Group 1:
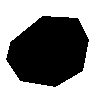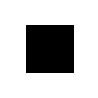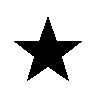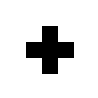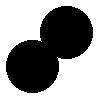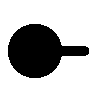
Group 2:
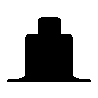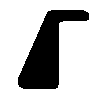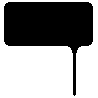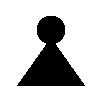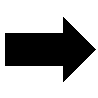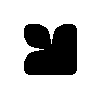
Rule separating the two groups: The center of mass can "see" (in straight lines) all points within the shape vs. the center of mass is not located in a region where it can see (in straight lines) all points.
Concepts: center_of_mass, imagined_entity, imagined_line_or_curve, imagined_point, inside
Comments: Another way of thinking about the solution is considering whether a light source placed at the center of mass of a given example would illuminate the whole shape.
Author: Leo Crabbe